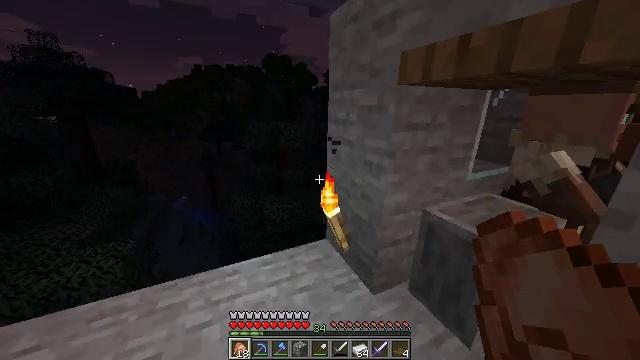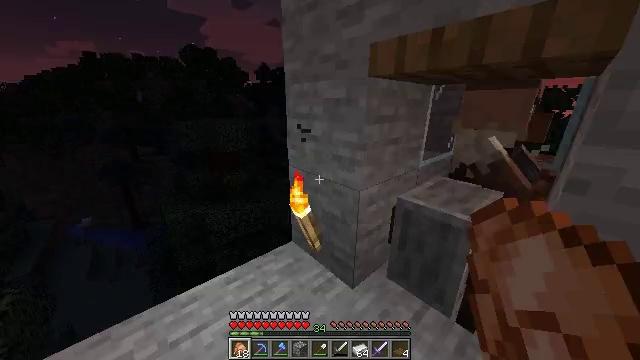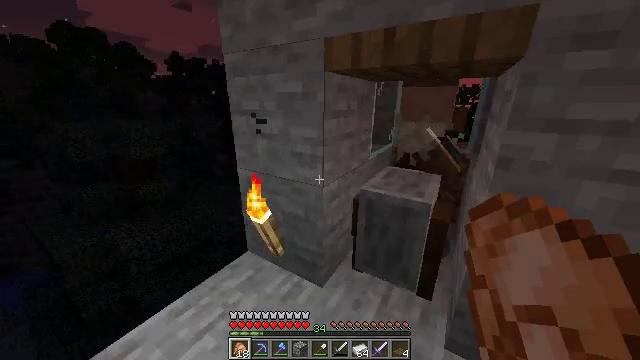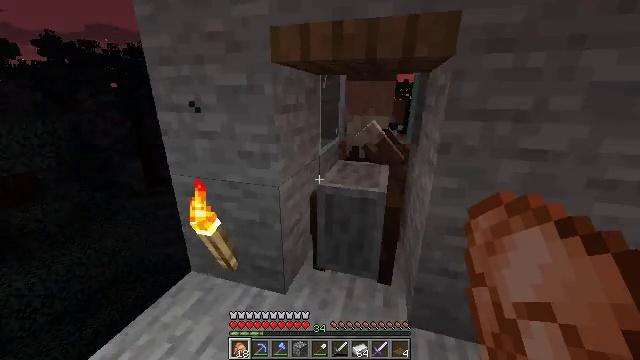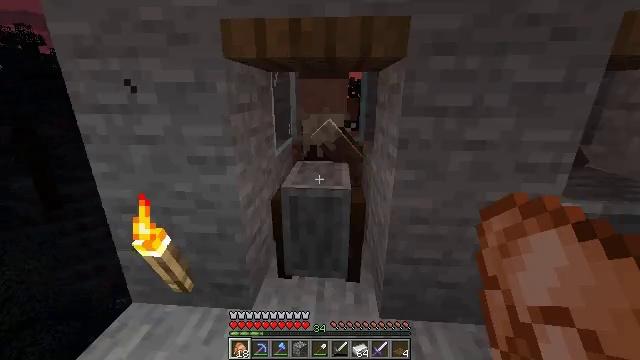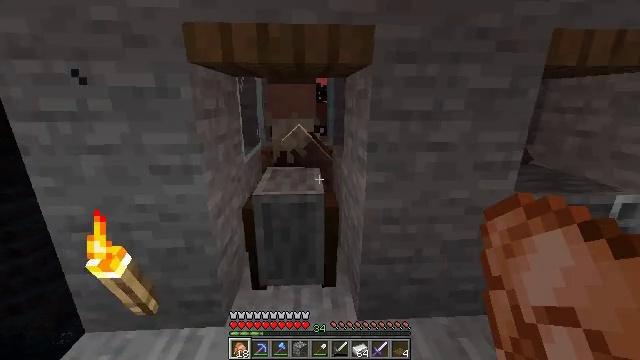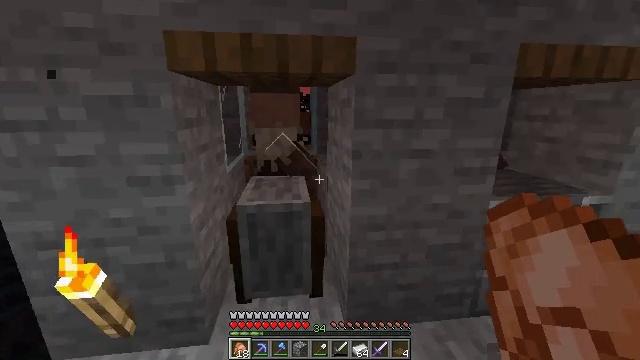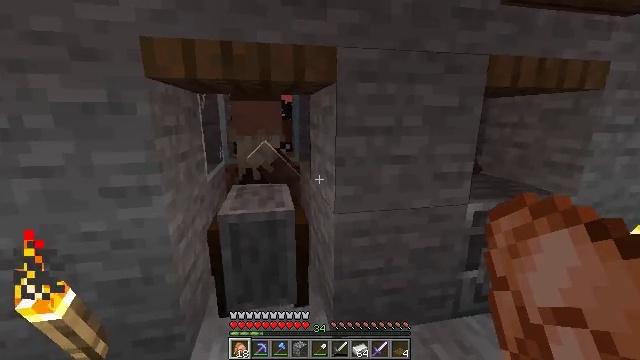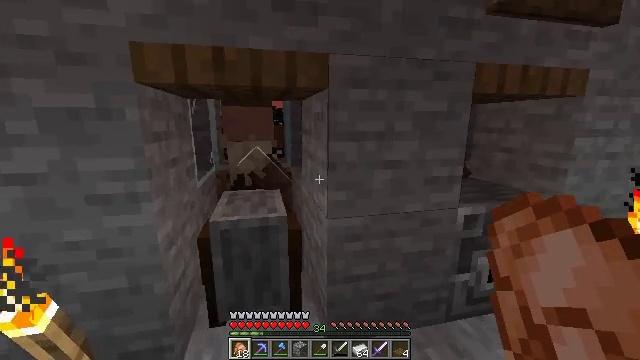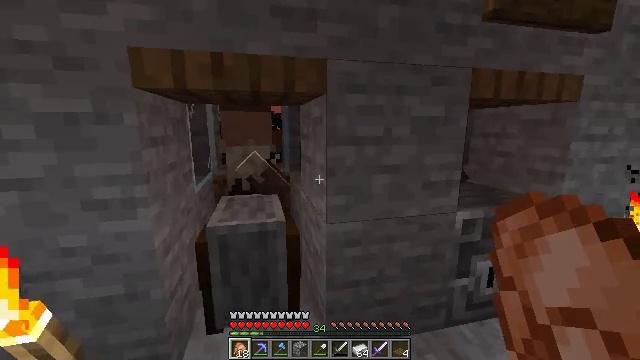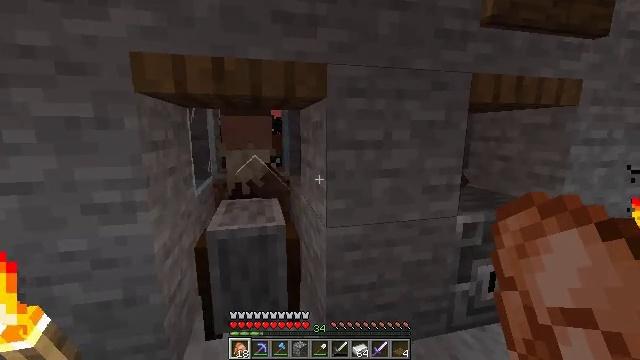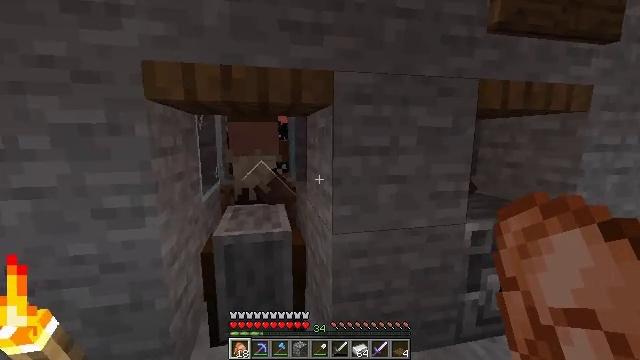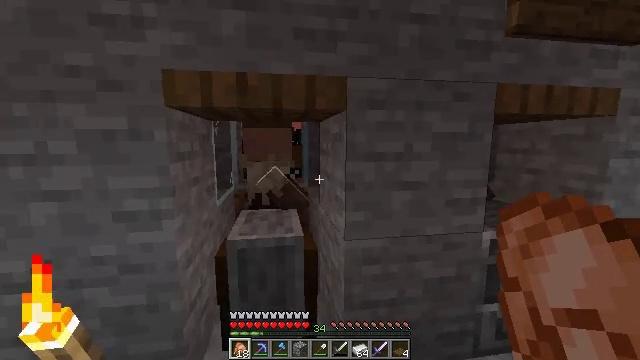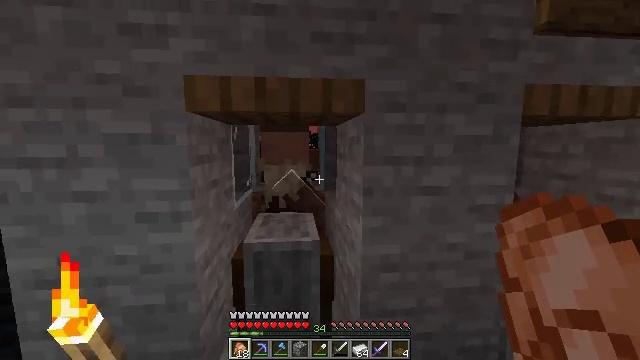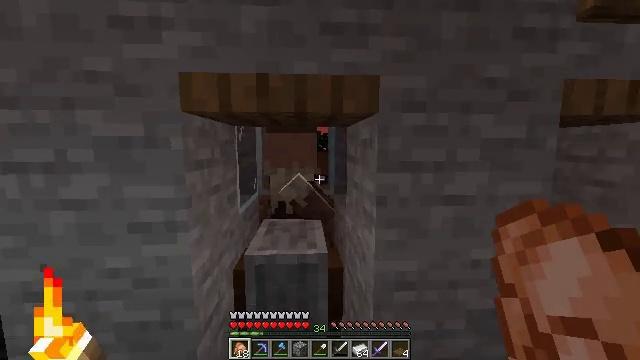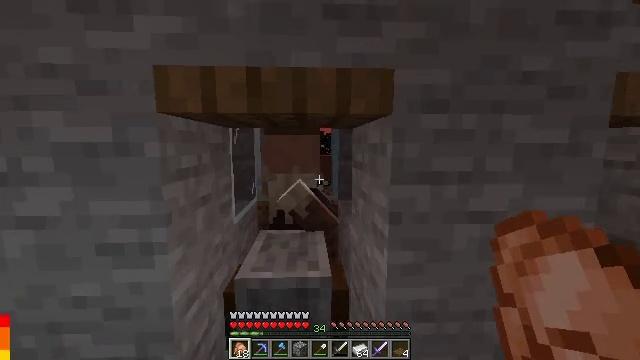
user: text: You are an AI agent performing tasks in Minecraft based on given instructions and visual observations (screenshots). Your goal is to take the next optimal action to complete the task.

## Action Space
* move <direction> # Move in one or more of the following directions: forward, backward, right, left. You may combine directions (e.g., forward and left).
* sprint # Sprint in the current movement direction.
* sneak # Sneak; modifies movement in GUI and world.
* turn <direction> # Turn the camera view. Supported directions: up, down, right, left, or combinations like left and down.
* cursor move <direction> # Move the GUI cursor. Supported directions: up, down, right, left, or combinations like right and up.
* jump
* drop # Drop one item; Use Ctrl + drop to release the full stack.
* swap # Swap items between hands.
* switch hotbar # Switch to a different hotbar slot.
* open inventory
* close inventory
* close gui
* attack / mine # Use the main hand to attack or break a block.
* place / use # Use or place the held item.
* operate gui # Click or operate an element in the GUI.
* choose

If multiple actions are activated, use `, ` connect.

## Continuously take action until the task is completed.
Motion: motion action
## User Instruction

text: craft item bell
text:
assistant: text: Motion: move left, turn right
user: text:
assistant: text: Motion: turn right
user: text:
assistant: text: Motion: turn right
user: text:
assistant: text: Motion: turn right
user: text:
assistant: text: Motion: turn right and up
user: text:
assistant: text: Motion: turn right and up
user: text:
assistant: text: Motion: turn right and up
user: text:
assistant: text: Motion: turn right and up
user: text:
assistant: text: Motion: turn up
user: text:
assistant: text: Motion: no_op
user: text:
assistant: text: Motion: turn left and up
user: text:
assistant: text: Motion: turn left and up
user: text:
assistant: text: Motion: move forward, turn left
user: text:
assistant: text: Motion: move forward, turn left
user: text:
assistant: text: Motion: move forward
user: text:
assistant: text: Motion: move forward, turn left
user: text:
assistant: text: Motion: no_op
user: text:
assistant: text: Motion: no_op
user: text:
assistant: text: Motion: no_op
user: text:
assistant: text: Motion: use / place
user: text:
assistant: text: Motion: use / place
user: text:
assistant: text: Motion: use / place
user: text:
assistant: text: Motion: use / place
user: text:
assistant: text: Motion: use / place
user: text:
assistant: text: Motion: no_op
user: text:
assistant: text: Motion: no_op
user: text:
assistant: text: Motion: no_op
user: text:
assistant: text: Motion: no_op
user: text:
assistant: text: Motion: no_op
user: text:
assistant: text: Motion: no_op